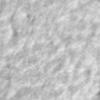
Label: no_change